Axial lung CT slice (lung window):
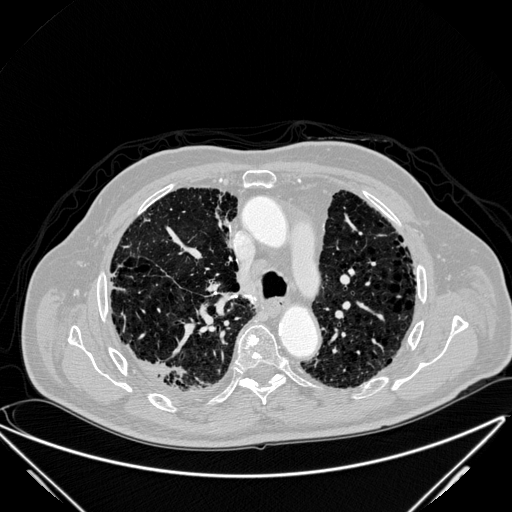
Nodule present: yes
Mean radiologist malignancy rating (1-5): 4.25